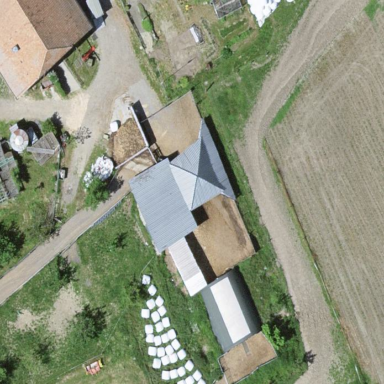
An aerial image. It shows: Farmyard area.